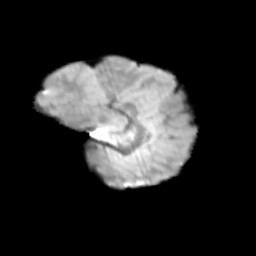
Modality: T2w
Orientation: sagittal
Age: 11
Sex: female
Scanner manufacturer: siemens
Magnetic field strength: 3 T
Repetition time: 3.8 s
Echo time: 0.07 s